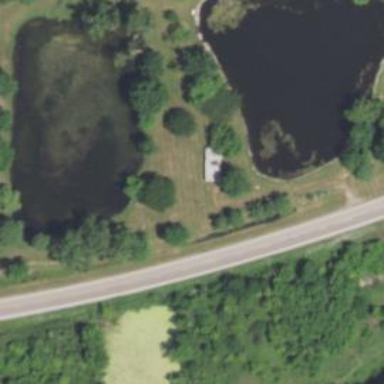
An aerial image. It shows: Pond with natural water.